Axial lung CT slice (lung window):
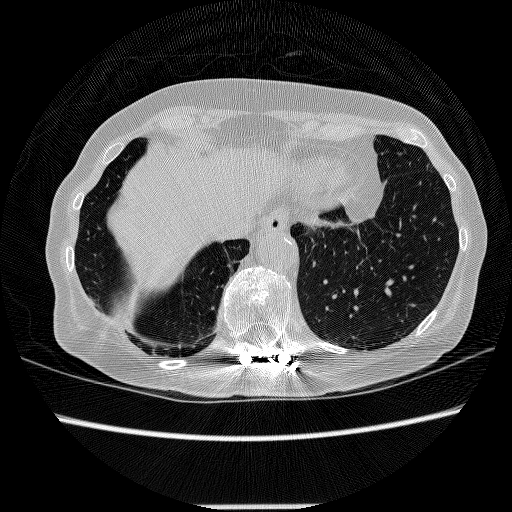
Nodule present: no